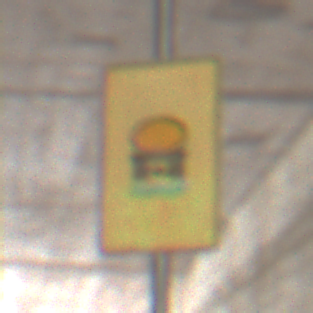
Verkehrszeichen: FahrzeugeMitWassergefaehrdenderLadungOhnePfeilsymbol
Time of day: Midday
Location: Roofed (Tunnel)
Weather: NotSpecified
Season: NotSpecified
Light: Natural